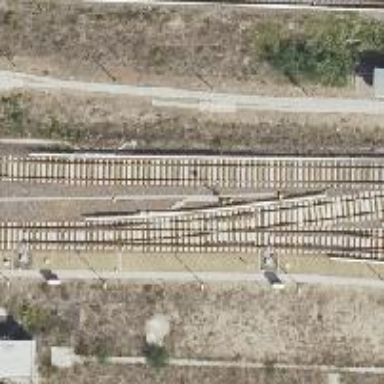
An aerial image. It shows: Railway signal.